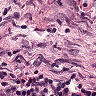
Metastatic tissue present: no